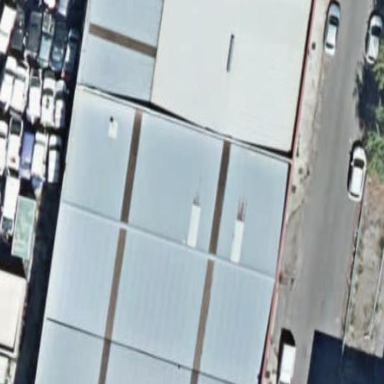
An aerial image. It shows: Warehouse.